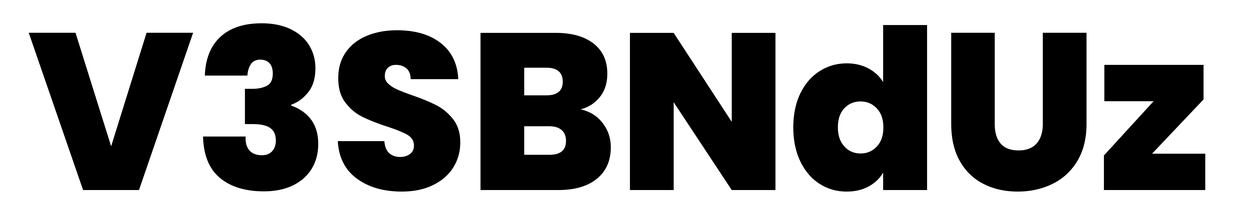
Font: Poppins-ExtraBold